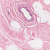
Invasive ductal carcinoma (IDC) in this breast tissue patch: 0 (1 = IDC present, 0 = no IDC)